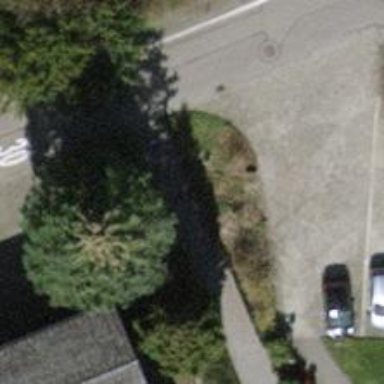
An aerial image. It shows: Bollard.